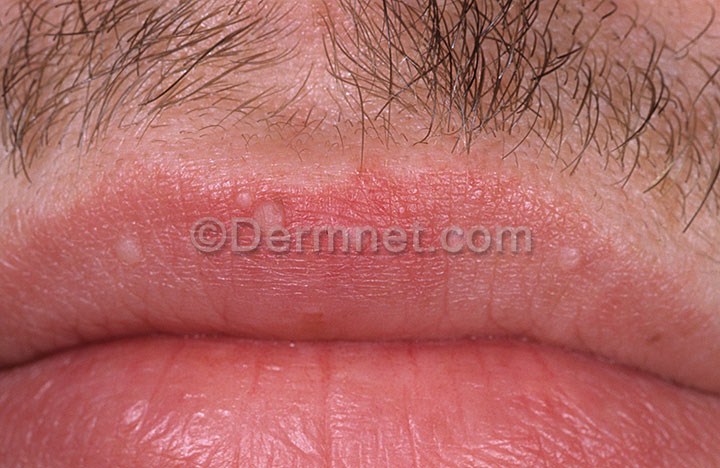
Disease: Warts Molluscum and other Viral Infections